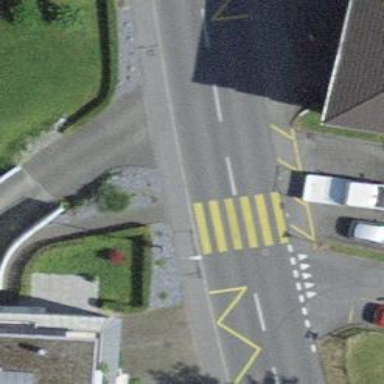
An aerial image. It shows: Zebra crossing on footway.